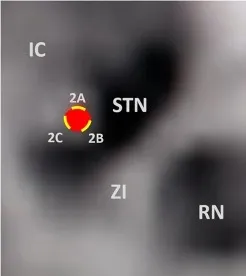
(B) Intraoperative imaging showing lead position and adjacent anatomy. IC, internal capsule; STN, Subthalamic Nucleus; ZI, Zona Incerta; RN, Red Nucleus; Red circle, representation of lead position; Yellow bars, representation of directional contacts.
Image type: radiology (ct)